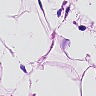
Metastatic tissue present: no